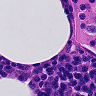
Metastatic tissue present: no